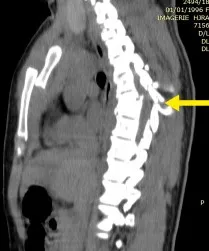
(c) Sagittal CT image showing three column
injuries: fracture of body of dorsal vertebrae T5, T6, T7. . CT = computed tomography.
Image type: radiology (ct)